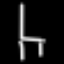
Label: chair